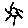
Label: sun